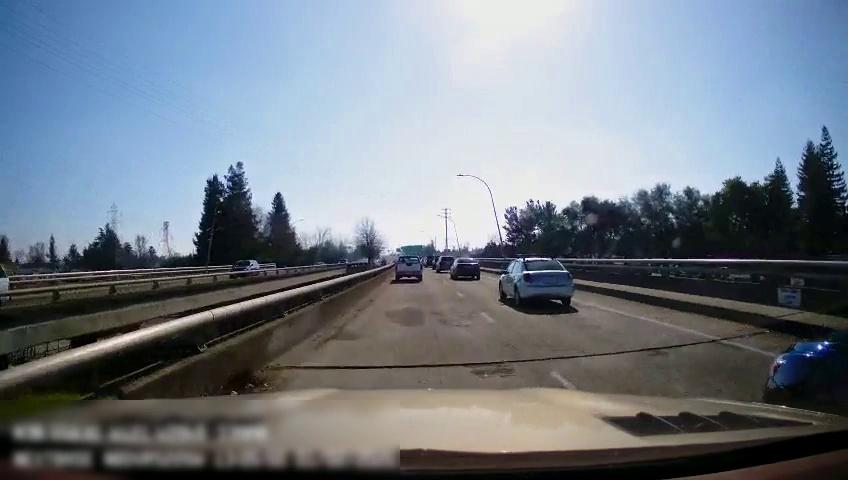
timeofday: Day
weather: Sunny
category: Drivable Space
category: Vehicles | Car
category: Vehicles | Car
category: Vehicles | Truck
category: Vehicles | Truck
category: Vehicles | Truck
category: Vehicles | Car
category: Vehicles | Car
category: Vehicles | SUV
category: Vehicles | Car
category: Lanes | Alternate Lane
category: Lanes | Alternate Lane